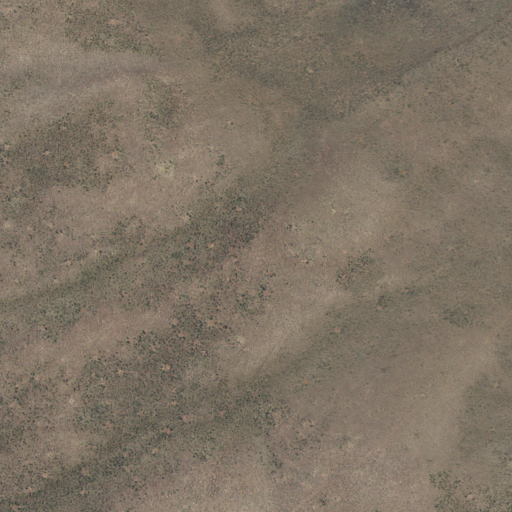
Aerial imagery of depression(s) in Idaho named Bull Basin containing only shrub